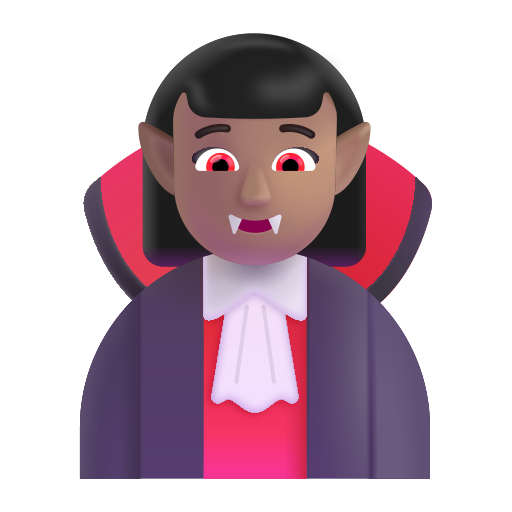
woman vampire color